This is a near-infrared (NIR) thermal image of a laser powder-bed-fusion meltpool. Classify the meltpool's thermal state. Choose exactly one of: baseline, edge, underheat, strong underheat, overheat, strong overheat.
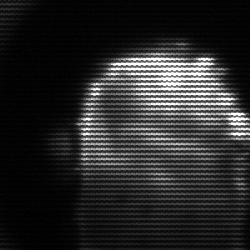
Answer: baseline